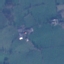
Label: Pasture